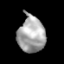
Tissue: lung
Cell type: Epithelial cells
Senescence score: 0.2195
Nuclear area (px): 965
Mean DAPI intensity: 166.139